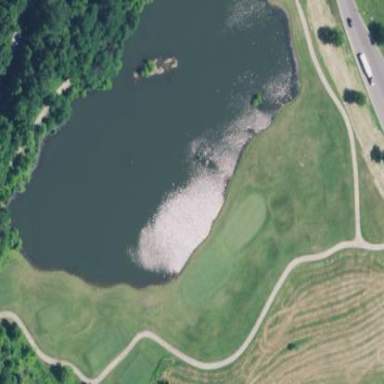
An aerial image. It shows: Area with grass used as rough in golf course.